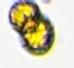
Label: Margalefidinium